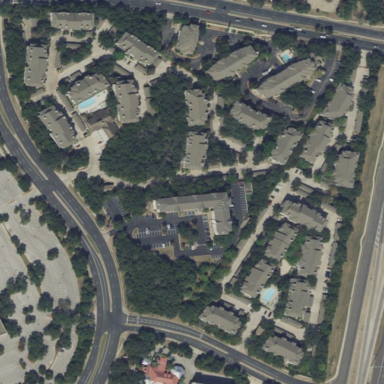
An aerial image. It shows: Residential area with apartments.